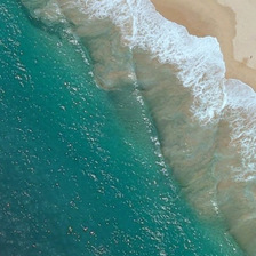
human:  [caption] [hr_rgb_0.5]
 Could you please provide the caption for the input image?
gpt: The green sea looks calm.

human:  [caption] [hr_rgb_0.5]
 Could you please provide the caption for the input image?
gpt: The emerald sea rippled on the pale yellow sand.

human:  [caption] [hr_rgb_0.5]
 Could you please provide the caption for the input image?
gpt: The green sea felt clear .

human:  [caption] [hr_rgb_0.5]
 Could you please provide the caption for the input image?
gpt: The emerald sea stirred up waves on the pale yellow sand.

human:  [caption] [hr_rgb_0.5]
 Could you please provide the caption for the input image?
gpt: The Green Sea is calm.